Question: I got a value error and even if I try playing around with the code, it doesn't work!
How can I get it right? - I am using Python 3.3.2!
Here is the code:
As you can see, the program asks for how many miles you can walk and gives you a response depending on what you type in.
This is the code in text format:
'''
print("Welcome to Healthometer, powered by Python...")
miles = input("How many miles can you walk?: ")
if float(miles) <= 0:
print("Who do you think you are?!! Go and walk 1000 miles now!")
elif float(miles) >= 10:
print("You are very healthy! Keep it up!")
elif float(miles) > 0 and miles < 10:
print("Good. Try doing 10 miles")
else:
print("Please type in a number!")
miles = float(input("How many miles can you walk?: "))
if miles <= 0:
print("Who do you think you are?!! Go and walk 1000 miles now!")
elif miles >= 10:
print("You are very healthy! Keep it up!")
elif miles > 0 and miles < 10:
print("Good. Try doing 10 miles")
'''
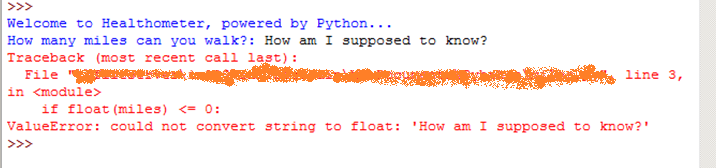
Answer: The problem is exactly what the Traceback log says: 'Could not convert string to float'
- -
The way most people would approach this problem is with a 'try/except' (see <URL>.
'''
try:
miles = float(input("How many miles can you walk?: "))
except:
print("Please type in a number!")
'''
'''
miles = input("How many miles can you walk?: ")
if not miles.isdigit():
print("Please type a number!")
'''
Note that the latter will still return false if there are decimal points in the string
## EDIT
Okay, I won't be able to get back to you for a while, so I'll post the answer just in case.
'''
while True:
try:
miles = float(input("How many miles can you walk?: "))
break
except:
print("Please type in a number!")
#All of the ifs and stuff
'''
The code's really simple:
- -